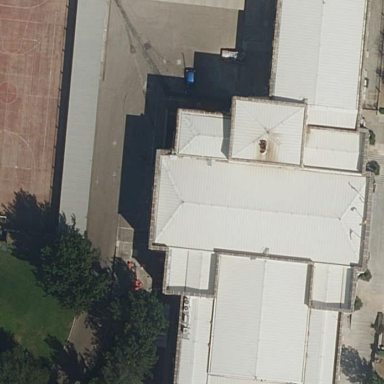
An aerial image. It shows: University building with concrete roof.